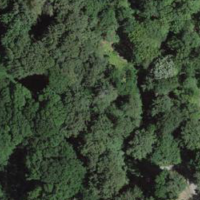
EUNIS habitat code: 53
Species observed at this site:
Fagus sylvatica